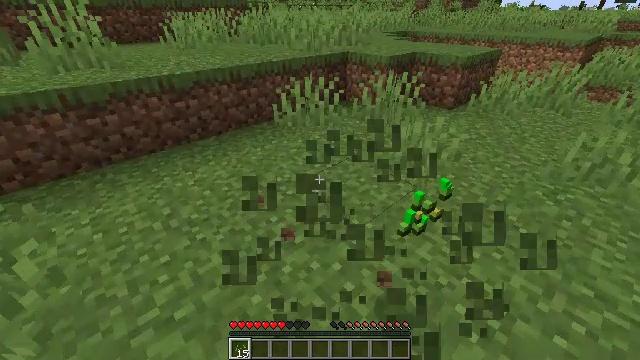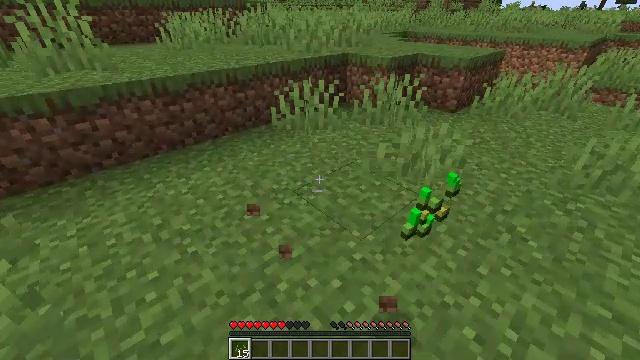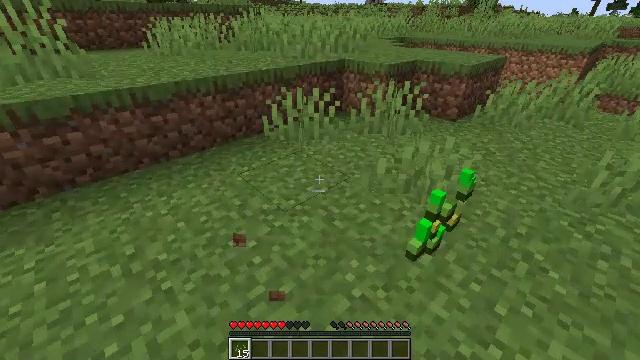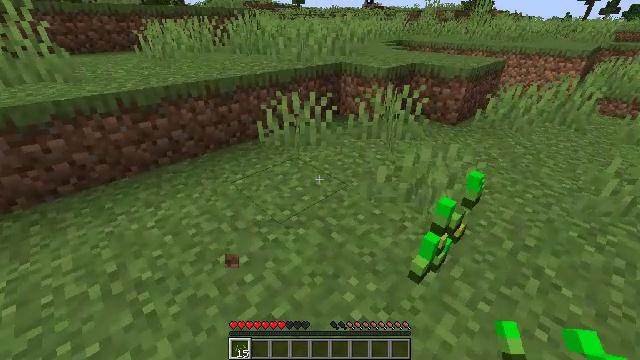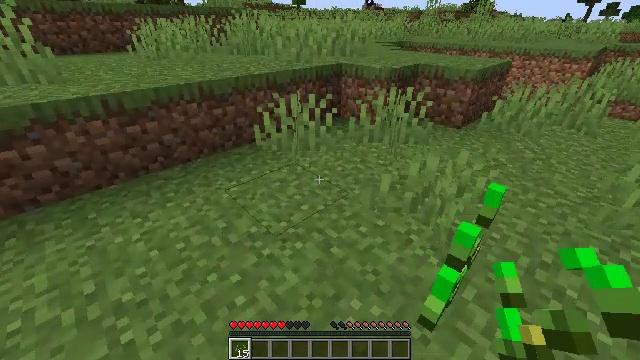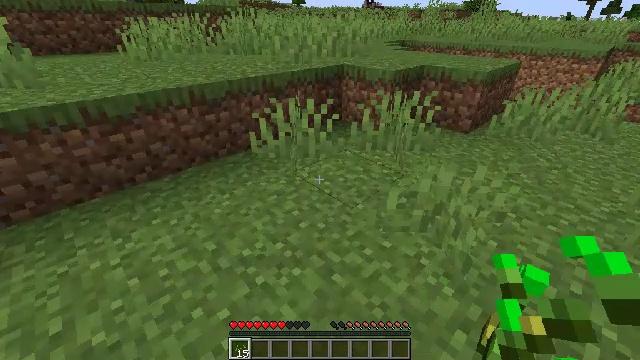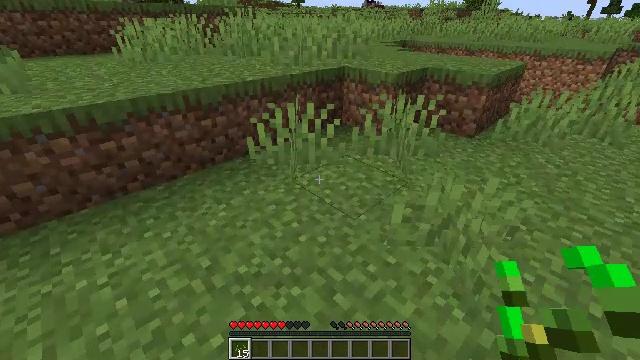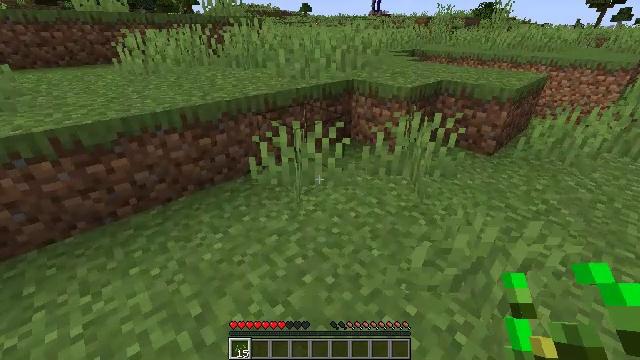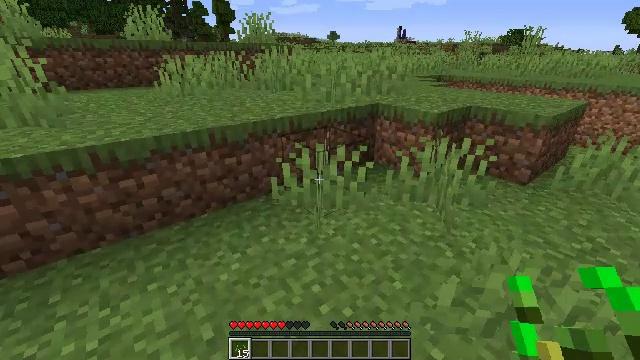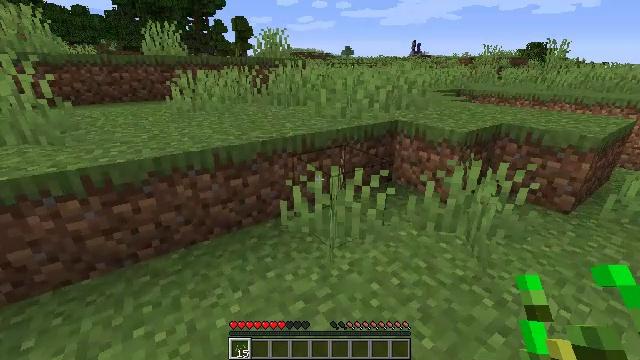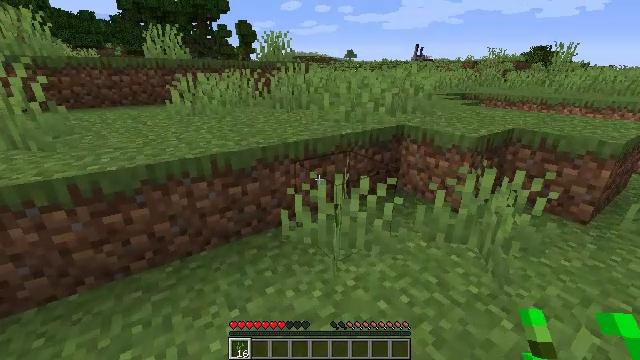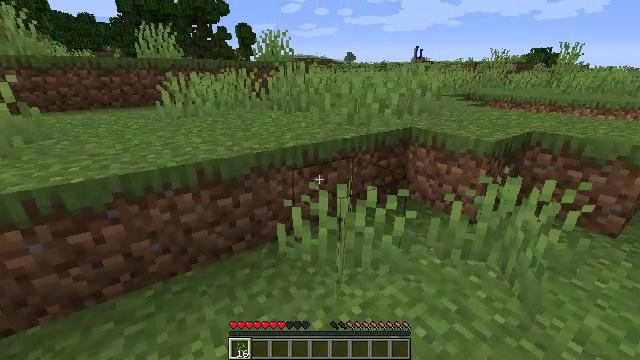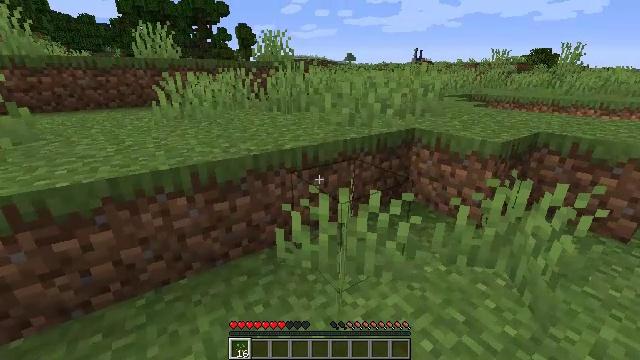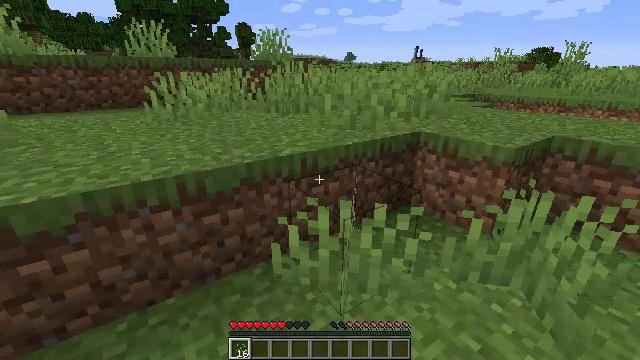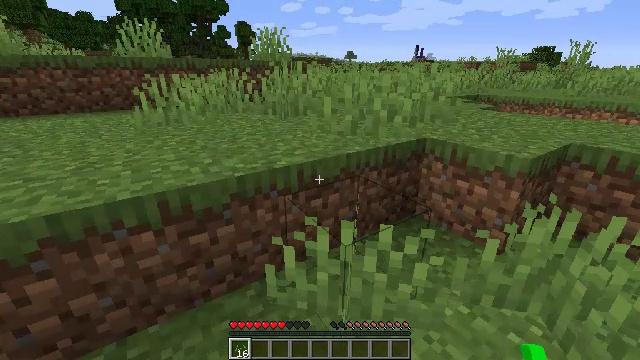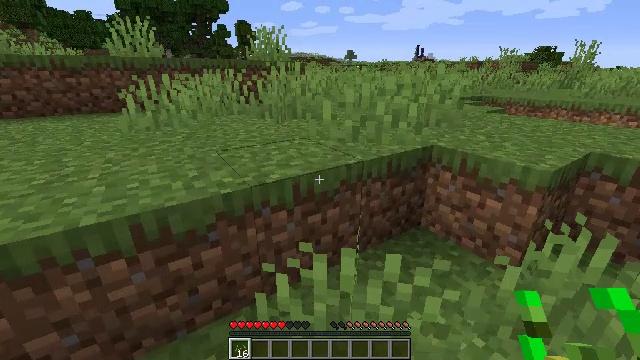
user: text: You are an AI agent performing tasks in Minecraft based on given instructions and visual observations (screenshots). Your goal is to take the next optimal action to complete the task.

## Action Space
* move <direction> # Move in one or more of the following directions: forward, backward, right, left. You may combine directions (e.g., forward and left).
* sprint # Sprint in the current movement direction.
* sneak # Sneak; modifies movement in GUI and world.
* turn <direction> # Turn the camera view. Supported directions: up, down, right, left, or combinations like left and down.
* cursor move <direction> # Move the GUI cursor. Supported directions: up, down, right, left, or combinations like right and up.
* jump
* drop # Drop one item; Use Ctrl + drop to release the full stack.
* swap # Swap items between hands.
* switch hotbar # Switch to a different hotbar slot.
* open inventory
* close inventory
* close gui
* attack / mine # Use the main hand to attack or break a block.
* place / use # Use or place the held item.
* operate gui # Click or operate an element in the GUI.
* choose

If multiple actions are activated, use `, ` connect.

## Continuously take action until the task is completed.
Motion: motion action
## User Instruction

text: Break the grass block.
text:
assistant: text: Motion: move forward
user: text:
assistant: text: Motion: move forward
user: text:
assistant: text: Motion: move forward
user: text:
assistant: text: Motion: move forward
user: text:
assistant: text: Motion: move forward
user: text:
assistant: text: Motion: move forward
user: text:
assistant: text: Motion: move forward, turn left and up
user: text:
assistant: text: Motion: move forward, turn left and up
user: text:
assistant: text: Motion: move forward, turn left and up
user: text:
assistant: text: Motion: move forward
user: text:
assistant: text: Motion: move forward
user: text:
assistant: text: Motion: move forward
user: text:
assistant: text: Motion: move forward
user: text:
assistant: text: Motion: move forward
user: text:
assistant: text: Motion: move forward
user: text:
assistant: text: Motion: move forward
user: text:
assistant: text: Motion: move forward
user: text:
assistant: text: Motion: move forward
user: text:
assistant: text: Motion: move forward, jump
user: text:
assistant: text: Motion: move forward, jump
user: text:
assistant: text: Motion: move forward, jump
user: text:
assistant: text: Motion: move forward, jump
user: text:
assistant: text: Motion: move forward, jump
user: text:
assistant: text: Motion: move forward, jump
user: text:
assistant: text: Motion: move forward
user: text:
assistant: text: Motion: move forward
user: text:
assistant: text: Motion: move forward
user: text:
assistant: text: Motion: move forward
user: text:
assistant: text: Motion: move forward
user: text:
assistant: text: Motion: move forward